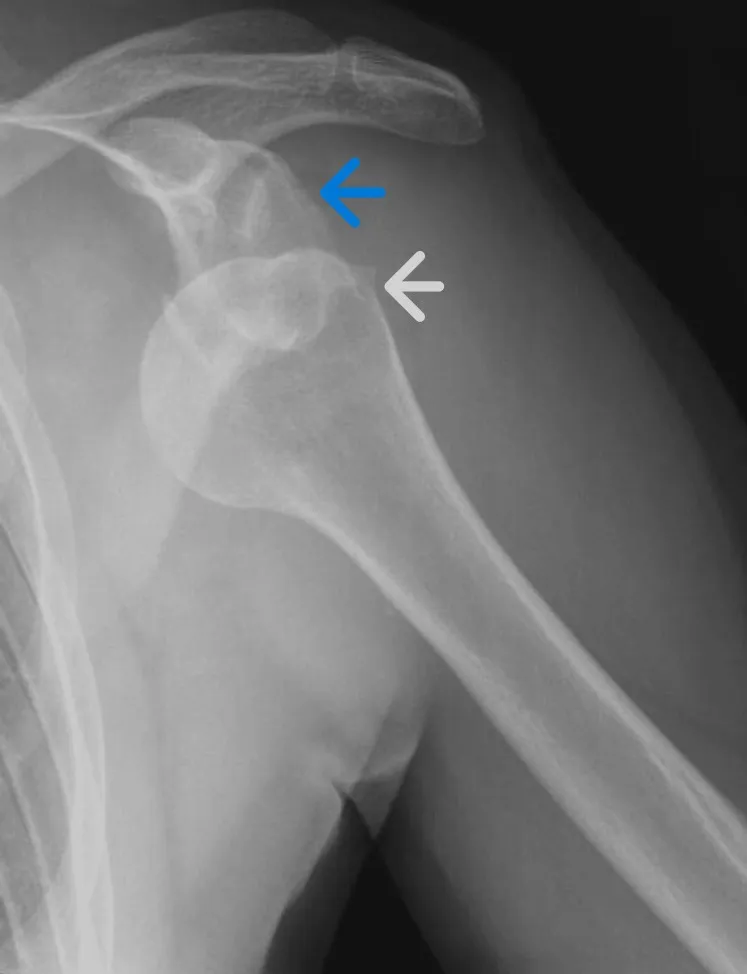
X-ray prior to reduction showing anterior shoulder dislocation. Glenoid fossa (blue arrow); humeral head (white arrow).
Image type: radiology (x_ray)